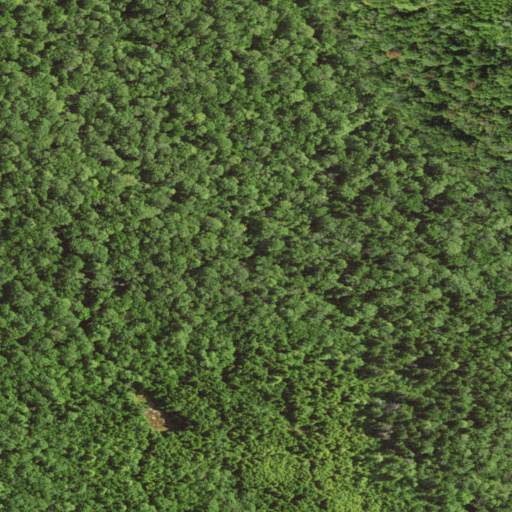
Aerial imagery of mountain in West Virginia named Fork Mountain containing mixed forest and evergreen forest